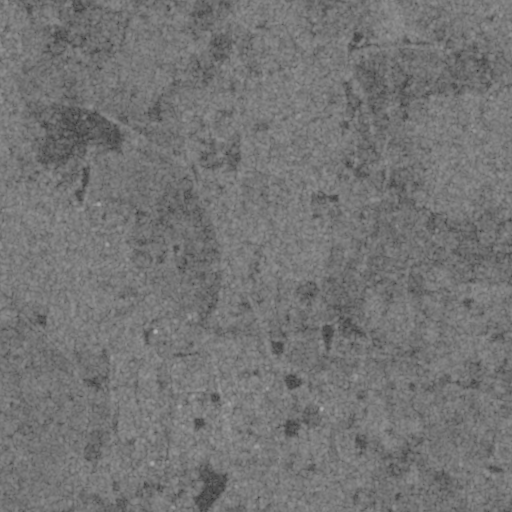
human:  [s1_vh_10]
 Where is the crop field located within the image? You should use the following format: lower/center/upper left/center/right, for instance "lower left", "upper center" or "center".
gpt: The crop field is located in the upper left of the image.
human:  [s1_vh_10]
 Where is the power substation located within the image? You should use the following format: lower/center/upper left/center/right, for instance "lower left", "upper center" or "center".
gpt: The power substation is located in the lower left of the image.
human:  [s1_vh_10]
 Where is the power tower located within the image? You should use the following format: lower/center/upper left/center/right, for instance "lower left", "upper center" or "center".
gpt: The power tower is located in the lower left of the image.
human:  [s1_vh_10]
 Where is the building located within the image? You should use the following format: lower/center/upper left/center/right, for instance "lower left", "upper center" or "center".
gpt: There is no building in the image.

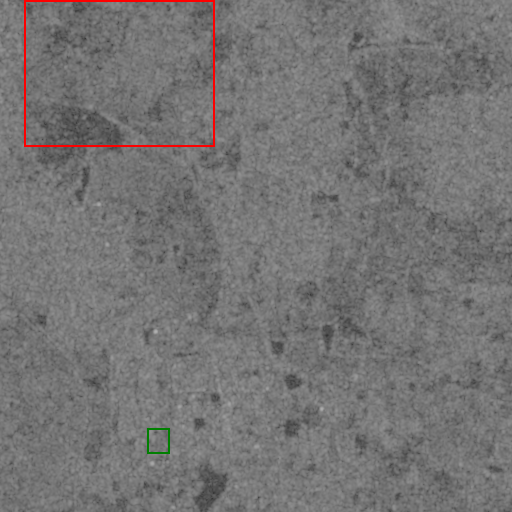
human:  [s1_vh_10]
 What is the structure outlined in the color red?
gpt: The structure outlined in red is a crop field.
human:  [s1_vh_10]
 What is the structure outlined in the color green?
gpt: The structure outlined in green is a power substation.
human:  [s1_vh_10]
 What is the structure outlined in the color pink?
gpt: There is no pink outline.